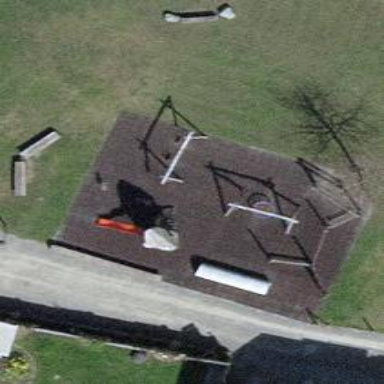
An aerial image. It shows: Playground area for leisure land.